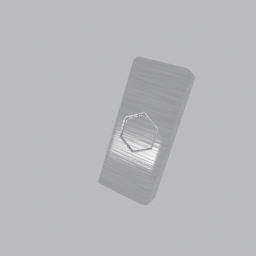
Label: electronics